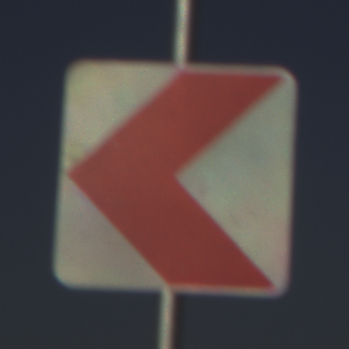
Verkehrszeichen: RichtungstafelnInKurvenKleinRechts
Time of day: MorningAfternoon
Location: Outdoor (Nature)
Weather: Clear
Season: NotSpecified
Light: Natural